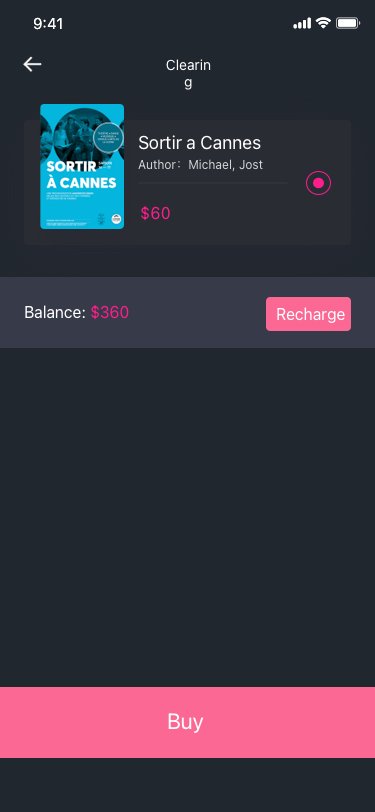
Text in this UI design:
Clearing
Sortir a Cannes
Author：Michael, Jost
$60
Buy
Balance: $360
Recharge